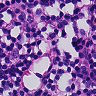
Metastatic tissue present: no